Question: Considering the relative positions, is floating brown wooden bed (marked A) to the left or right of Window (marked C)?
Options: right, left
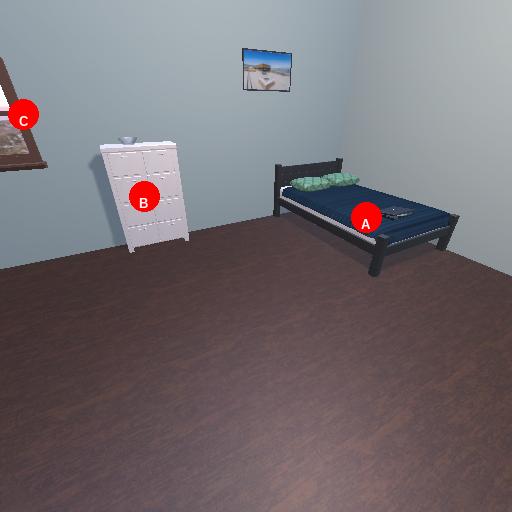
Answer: right